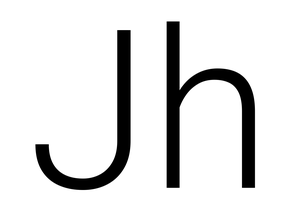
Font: Roboto_Light